Question: So, I have a HomeViewController (picture 1) with two buttons, one white and one blue. On the right bottom corner you can see a button which modally presents a SettingsViewController (picture 2), on this view controller there are 4 buttons so the user can choose which color scheme do they prefer. Imagine the user press the first one (red) then, when dismissing the view controller the color scheme of HomeViewController should look like picture 3.

Any ideas on how to do this on a efficiently/simple way?.
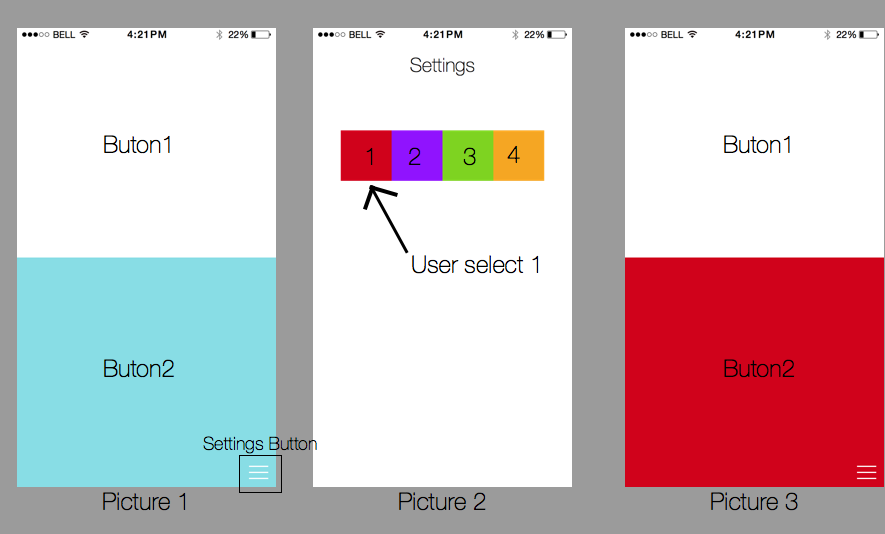
Answer: There are two good ways you could do this: 1) Delegation, and 2) 'viewWillAppear:'.
, you'll need to define a protocol. Your 'HomeViewController' will be a 'delegate' for this protocol, and your 'SettingsViewController' will call it.
'''
//SettingsViewController.h
@protocol SettingsDelegate <NSObject>
@required
-(void)colorChanged:(UIColor *)color;
@end
@interface SettingsViewController : UIViewController
@property (nonatomic, weak) id<SettingsDelegate> delegate;
@end
'''
Somewhere when the settings view controller is set up, make sure to set 'self.delegate' equal to a reference to 'HomeViewController'.
Then, when your user changes the color, call:
'''
[self.delegate colorChanged:whateverColor];
'''
Your delegate must obviously observe this method, and change the color appropriately:
'''
-(void)colorChanged:(UIColor *)color {
[myButton setBackgroundColor:color];
}
'''
'viewWillAppear:', just save the color somewhere and set the color of your button in your view controller's method for this. 'viewWillAppear:' will get called when your settings view is about to disappear and show the home view controller:
'''
-(void)viewWillAppear:(BOOL)animated {
[super viewWillAppear:animated];
[myButton setBackgroundColor:mySavedColor];
}
'''